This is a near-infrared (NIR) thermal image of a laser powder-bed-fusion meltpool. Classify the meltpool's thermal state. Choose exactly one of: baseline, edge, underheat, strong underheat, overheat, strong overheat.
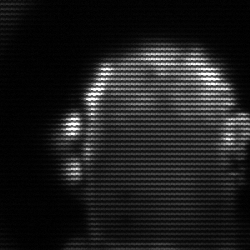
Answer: baseline